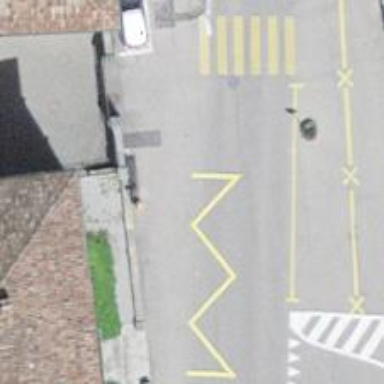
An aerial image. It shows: Bus stop with platform for public transport.